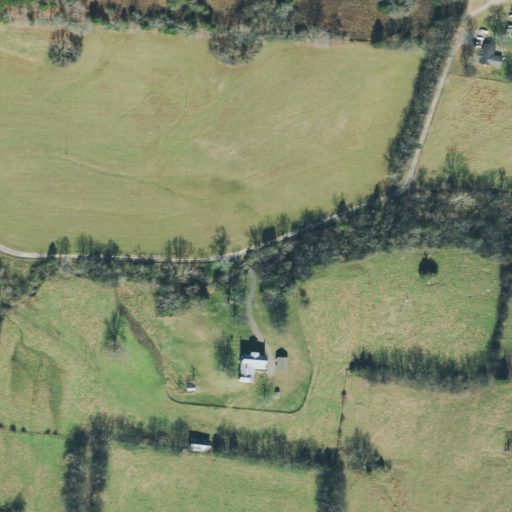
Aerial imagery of valley in Tennessee named Ayres Hollow containing pasture, open development, mixed forest, and deciduous forest